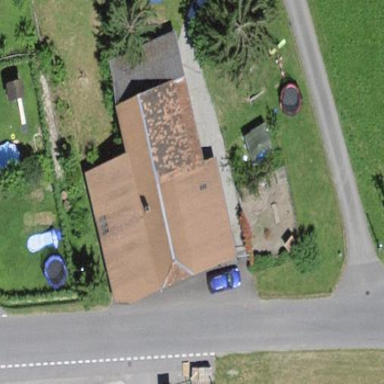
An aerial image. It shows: Farm building with gabled roof.